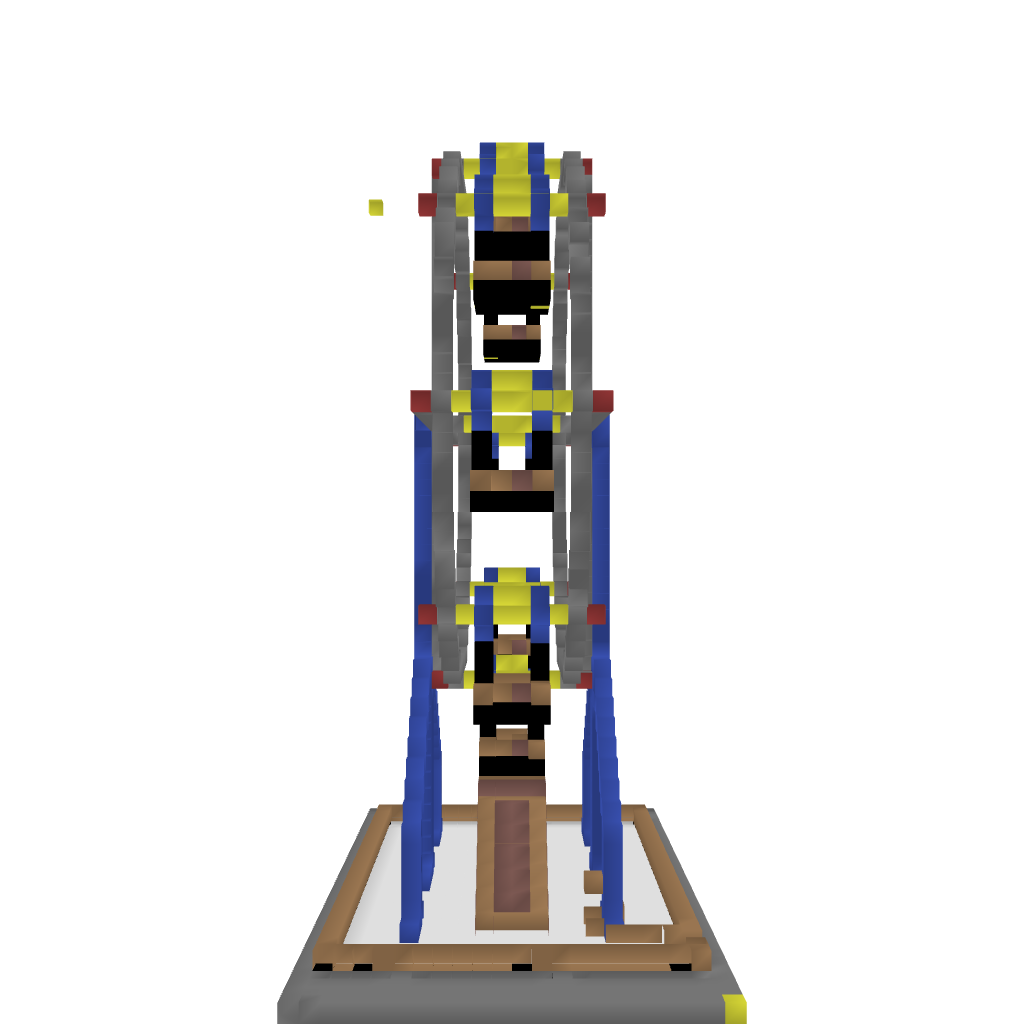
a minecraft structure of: Ferris Wheel high quality